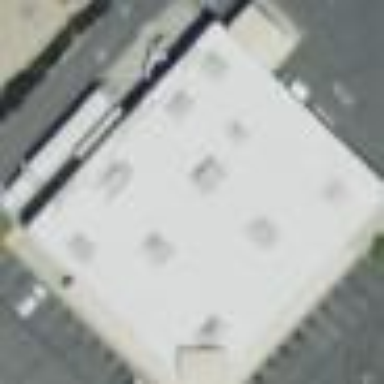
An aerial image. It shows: Building that is pharmacy providing healthcare services.